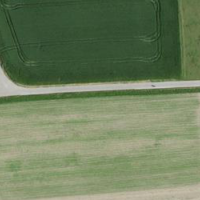
EUNIS habitat code: 52
Species observed at this site:
Phalacrocorax carbo
Phylloscopus collybita
Cygnus olor
Hirundo rustica
Milvus migrans
Corvus frugilegus
Phoenicurus ochruros
Passer domesticus
Fringilla coelebs
Buteo buteo
Falco tinnunculus
Columba palumbus